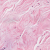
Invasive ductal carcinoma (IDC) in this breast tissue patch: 0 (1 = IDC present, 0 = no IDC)